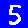
Digit: 5